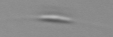
Label: Cylindrotheca_morphotype1